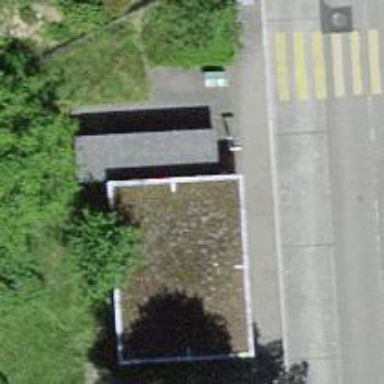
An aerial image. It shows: Post box.